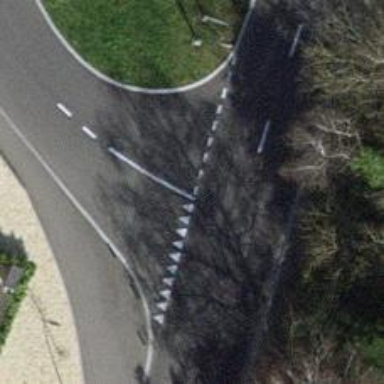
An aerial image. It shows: Road with "give way" sign.